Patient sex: F
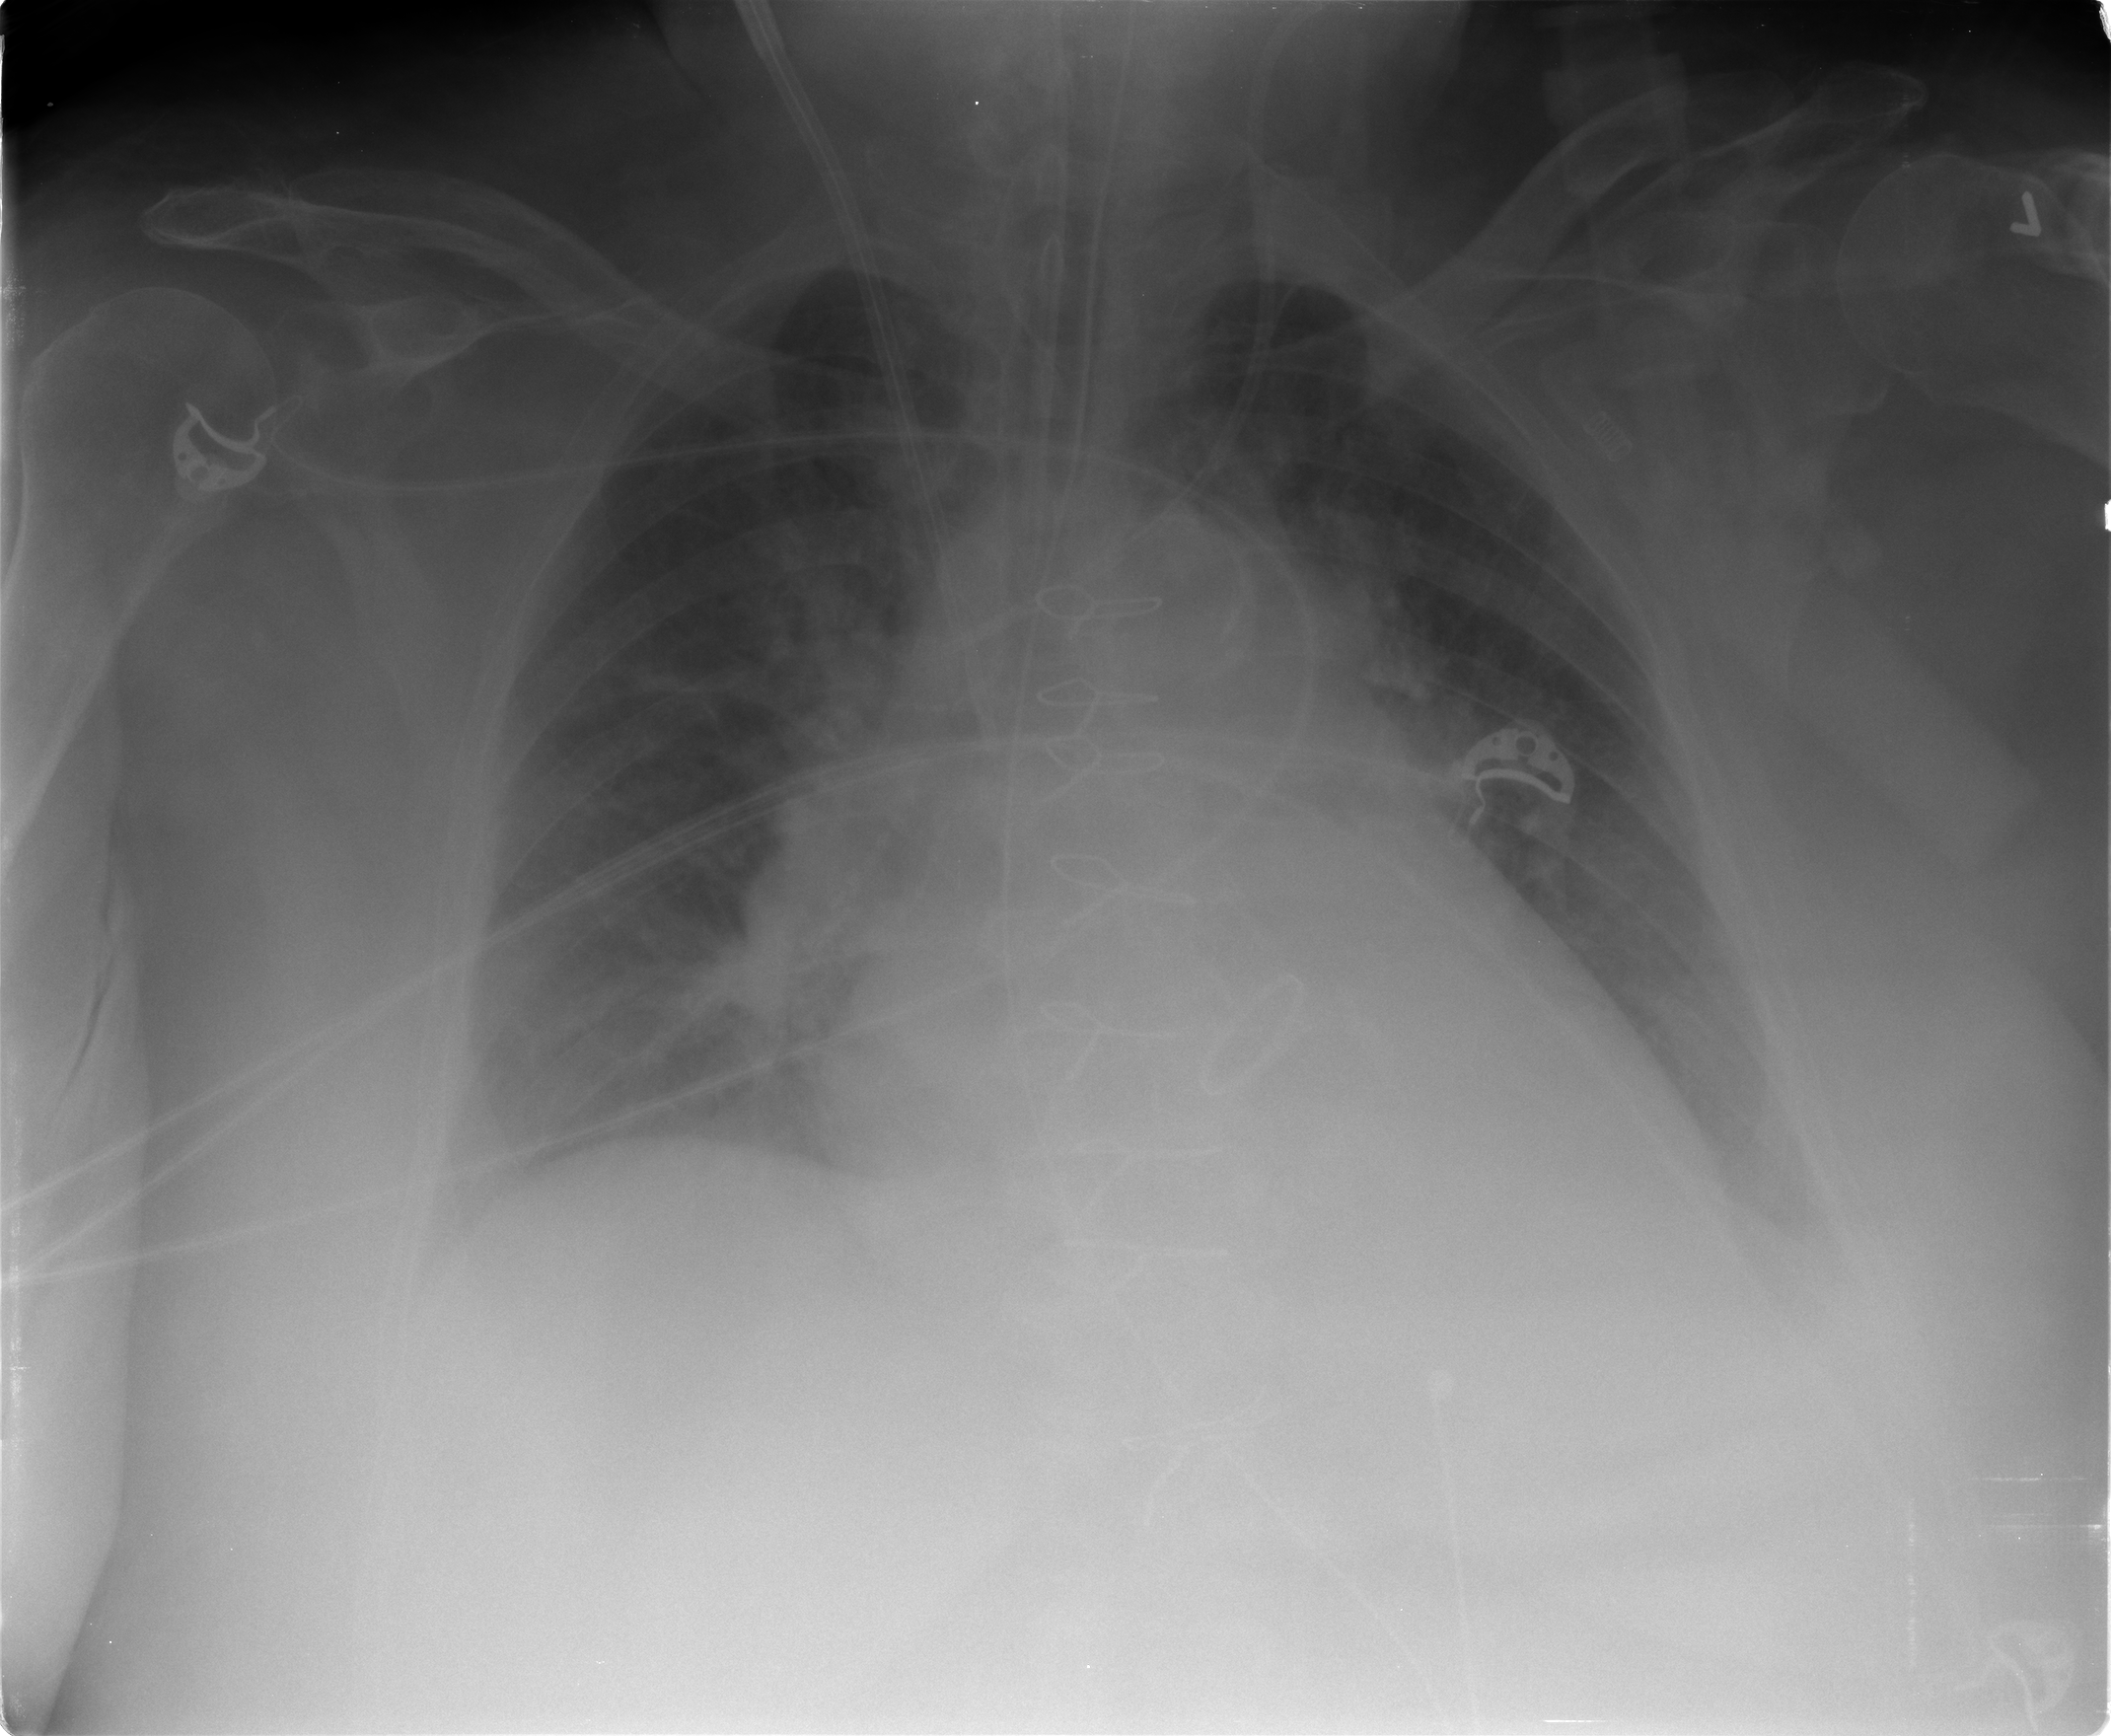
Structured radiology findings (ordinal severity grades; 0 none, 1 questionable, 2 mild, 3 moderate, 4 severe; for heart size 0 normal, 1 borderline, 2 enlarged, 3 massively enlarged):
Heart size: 2
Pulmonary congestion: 2
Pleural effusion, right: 0
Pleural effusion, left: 1
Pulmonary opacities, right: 1
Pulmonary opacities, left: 1
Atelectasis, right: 2
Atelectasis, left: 2